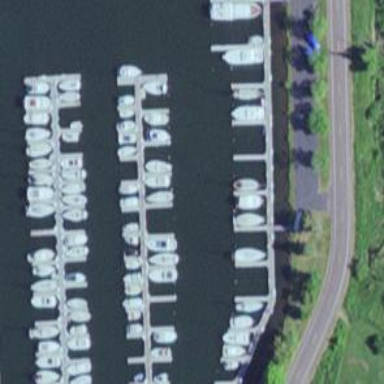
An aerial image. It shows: Marina on leisure land.